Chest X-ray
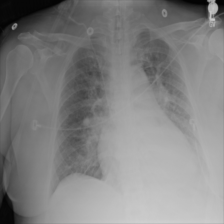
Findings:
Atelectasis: negative
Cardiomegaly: negative
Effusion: negative
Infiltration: positive
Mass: negative
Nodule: negative
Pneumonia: negative
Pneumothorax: negative
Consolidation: negative
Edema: negative
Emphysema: negative
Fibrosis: negative
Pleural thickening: negative
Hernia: negative